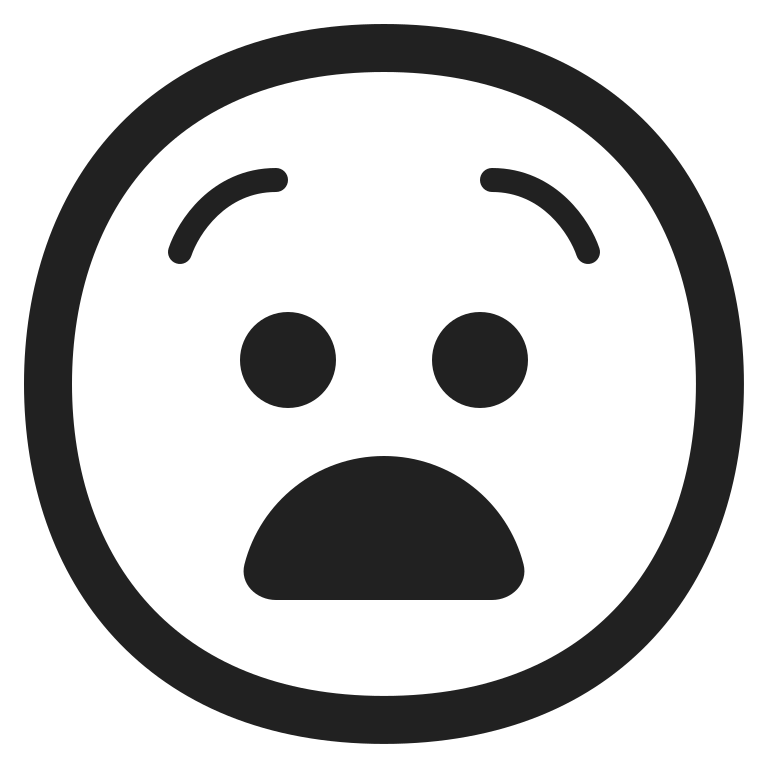
anguished face high contrast